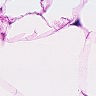
Metastatic tissue present: no